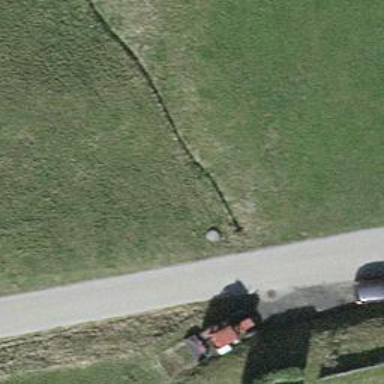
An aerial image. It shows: Isolated dwelling in the countryside.